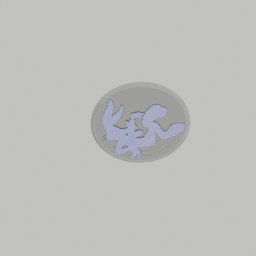
Label: tools